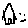
Label: house